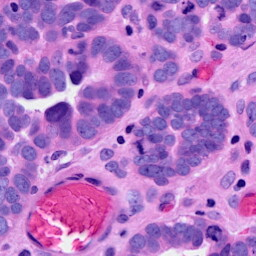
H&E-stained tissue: Ovarian